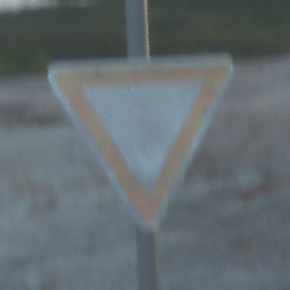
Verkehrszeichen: VorfahrtGewaehren
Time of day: SunriseSunset
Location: Outdoor (Beach)
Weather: PartlyCloudy
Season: NotSpecified
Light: Natural